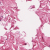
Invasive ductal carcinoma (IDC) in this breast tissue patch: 0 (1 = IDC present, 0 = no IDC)